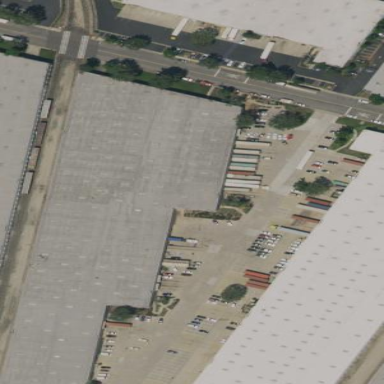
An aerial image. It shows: Warehouse building.